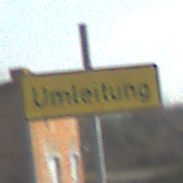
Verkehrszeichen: Umleitungsankuendigung
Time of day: MorningAfternoon
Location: Outdoor (Suburban)
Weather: PartlyCloudy
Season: NotSpecified
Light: Natural